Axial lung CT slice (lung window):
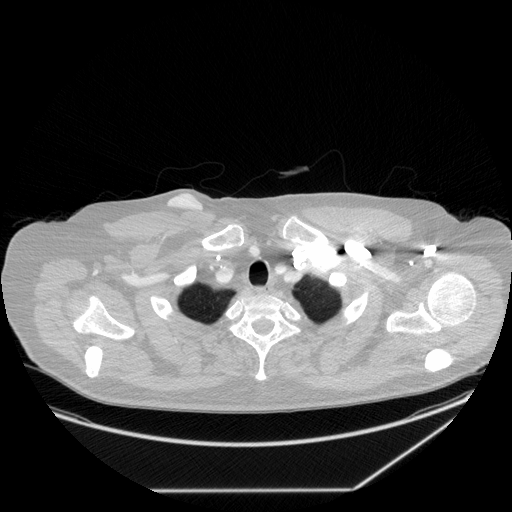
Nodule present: no